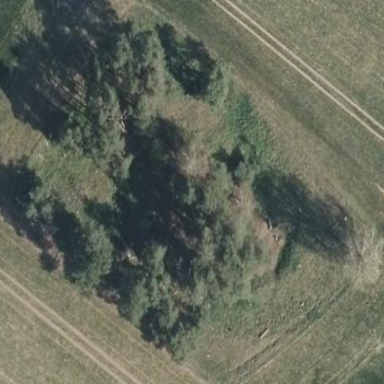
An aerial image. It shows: Broadleaved woodland area.